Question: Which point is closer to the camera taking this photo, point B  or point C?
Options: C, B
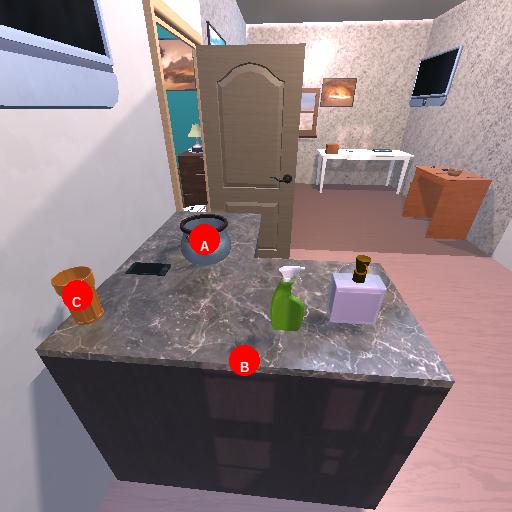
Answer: C